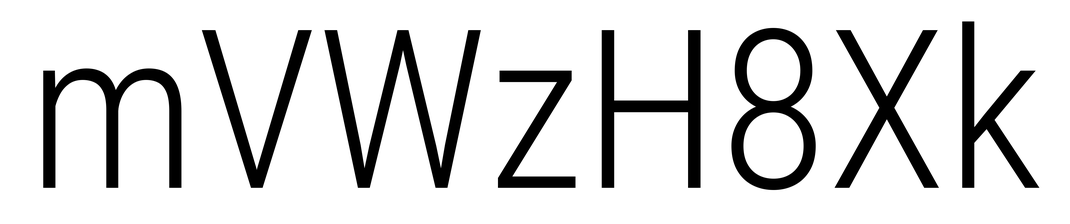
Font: Roboto_Condensed_Light